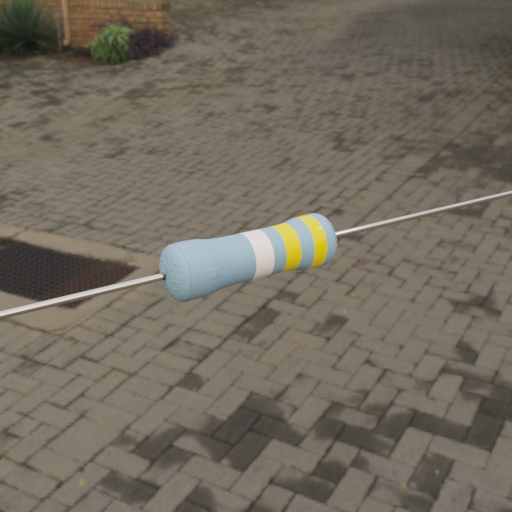
Resistor colour bands (in order): white, yellow, yellow